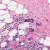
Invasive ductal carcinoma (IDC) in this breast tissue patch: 0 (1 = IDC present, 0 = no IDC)